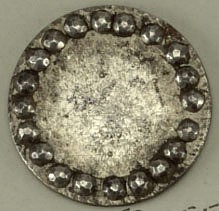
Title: Button
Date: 19th century
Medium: Steel
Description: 1931-59-255: Flat Button ornamented at edge by ring of small bo...